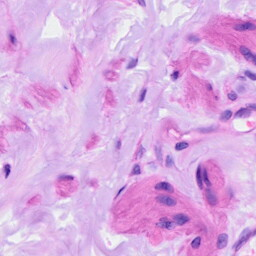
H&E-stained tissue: Ovarian